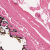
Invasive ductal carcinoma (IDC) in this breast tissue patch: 0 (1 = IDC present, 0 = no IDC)